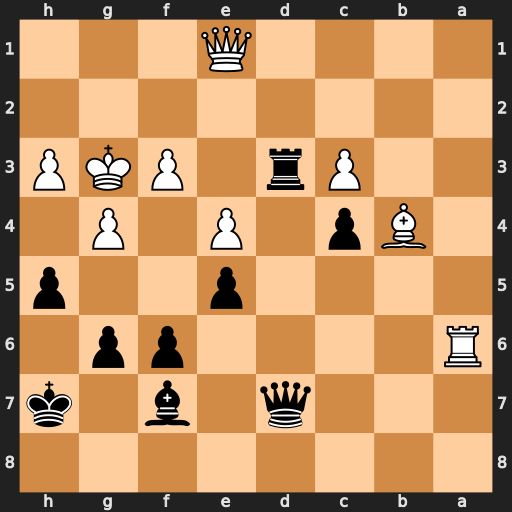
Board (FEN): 8/3q1b1k/R4pp1/4p2p/1Bp1P1P1/2Pr1PKP/8/4Q3
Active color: b
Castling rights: -
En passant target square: -
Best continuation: h4+ Kg2 Rd2+